Interaction volume radius: 5 \u00c5
Interaction volume height: 10 \u00c5
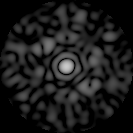
Disorder parameter: 0.8408